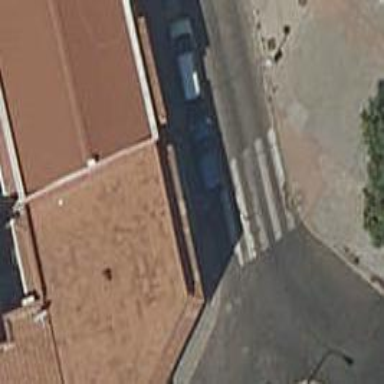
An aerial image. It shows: Uncontrolled zebra crossing on the road.